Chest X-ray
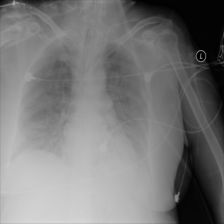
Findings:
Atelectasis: negative
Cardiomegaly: negative
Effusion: positive
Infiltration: negative
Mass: negative
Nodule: negative
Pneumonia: negative
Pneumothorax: negative
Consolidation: positive
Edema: negative
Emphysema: negative
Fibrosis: negative
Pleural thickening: negative
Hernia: negative